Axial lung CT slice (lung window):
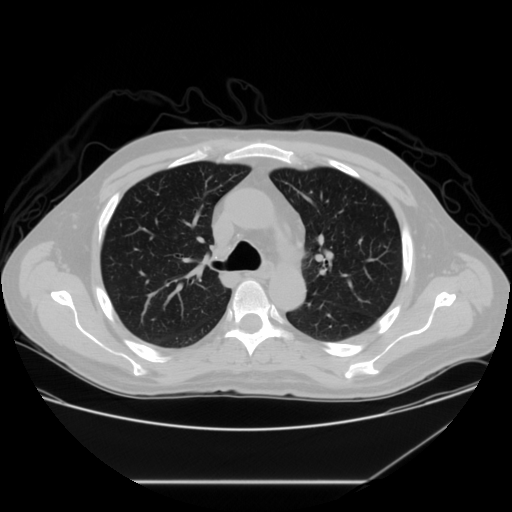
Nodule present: no